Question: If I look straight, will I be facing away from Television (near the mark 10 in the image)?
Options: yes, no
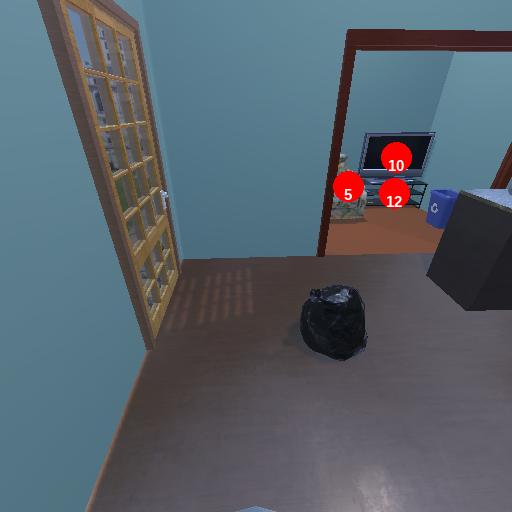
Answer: yes